Interaction volume radius: 5 \u00c5
Interaction volume height: 20 \u00c5
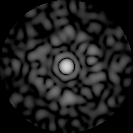
Disorder parameter: 0.8384